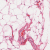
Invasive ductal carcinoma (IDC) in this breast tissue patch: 0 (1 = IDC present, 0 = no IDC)